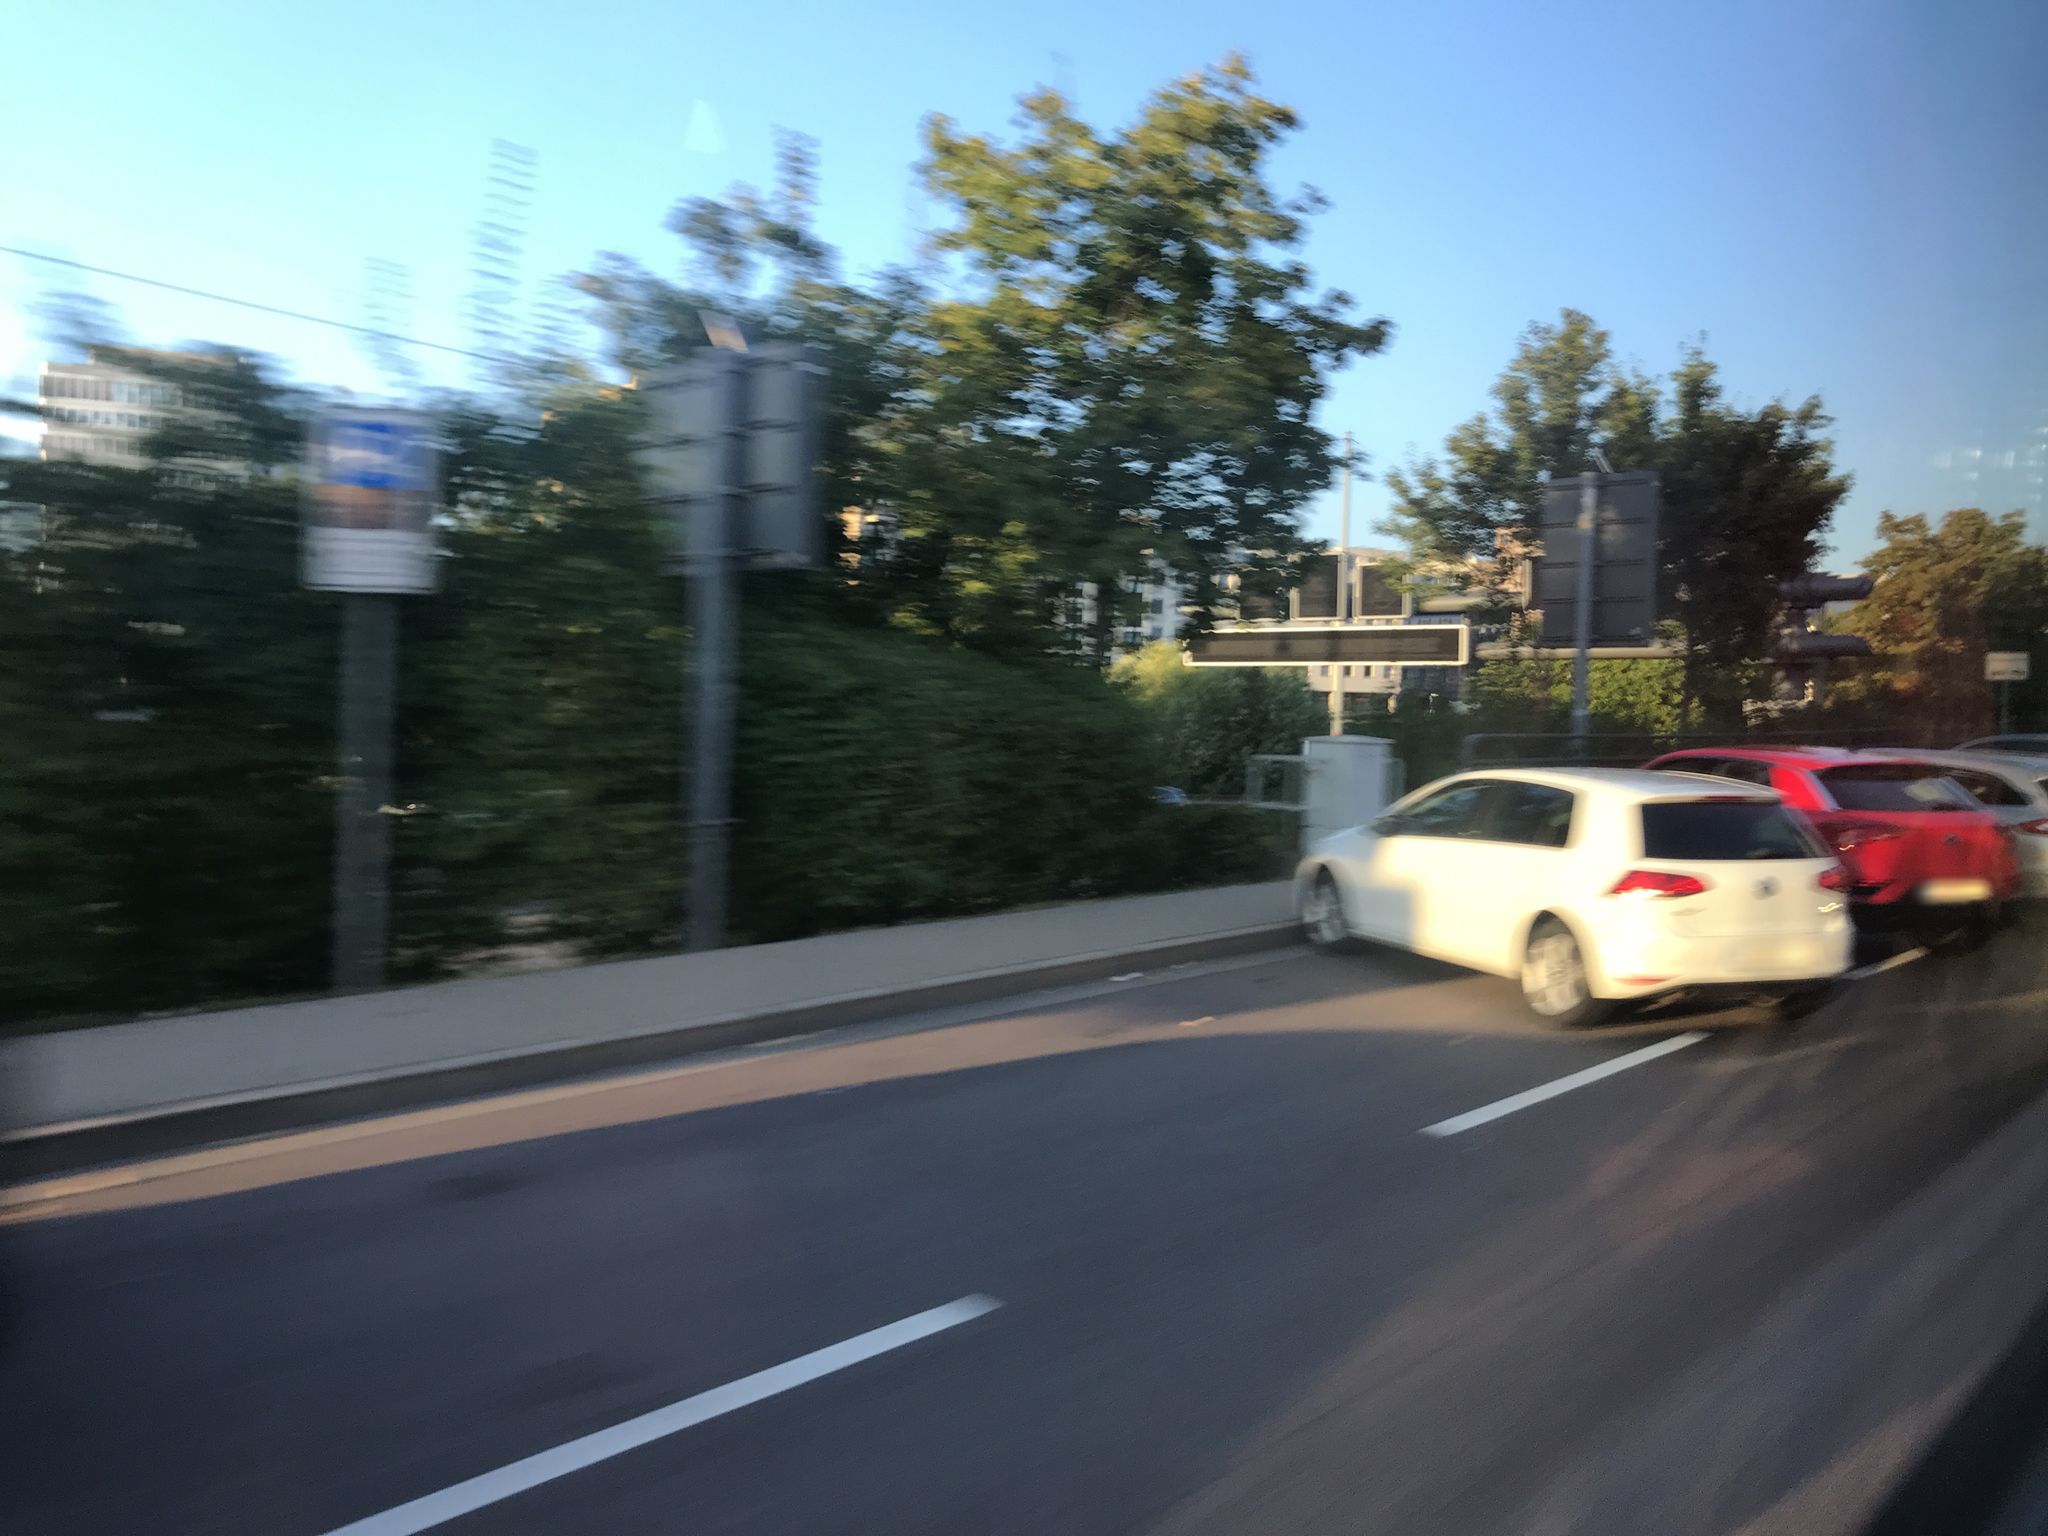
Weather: clear
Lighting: day
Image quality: slightly poor
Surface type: driving surface
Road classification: motorway_link, secondary
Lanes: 2
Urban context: urban centre
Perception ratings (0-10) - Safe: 5.1, Lively: 8.31, Beautiful: 7.91, Boring: 1.76, Depressing: 0.57, Wealthy: 4.71